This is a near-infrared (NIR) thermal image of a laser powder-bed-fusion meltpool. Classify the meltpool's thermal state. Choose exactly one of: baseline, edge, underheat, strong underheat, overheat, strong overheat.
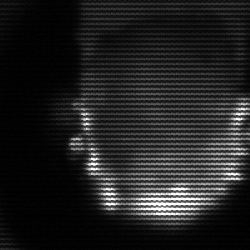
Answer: baseline